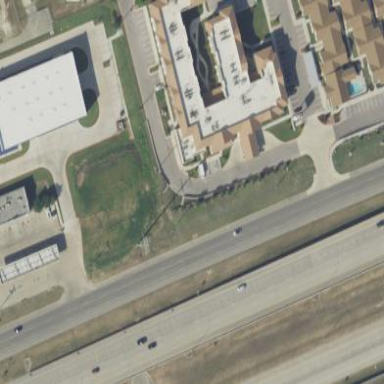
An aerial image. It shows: Nursing home building.